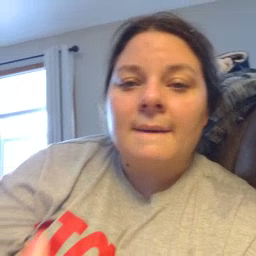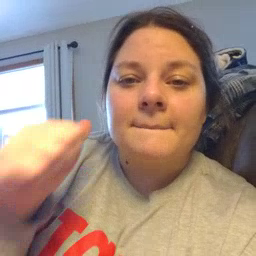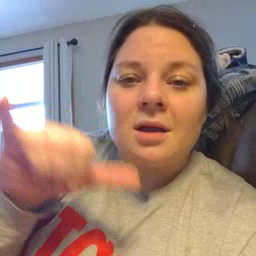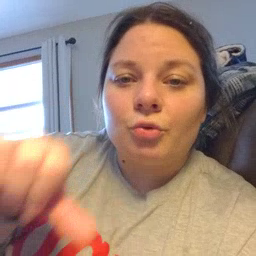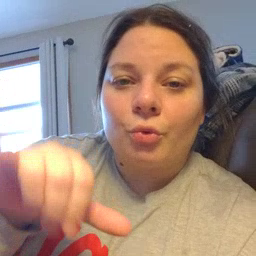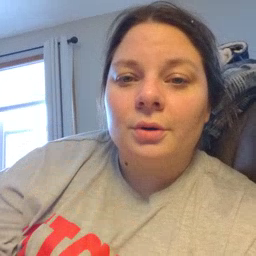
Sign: backyard